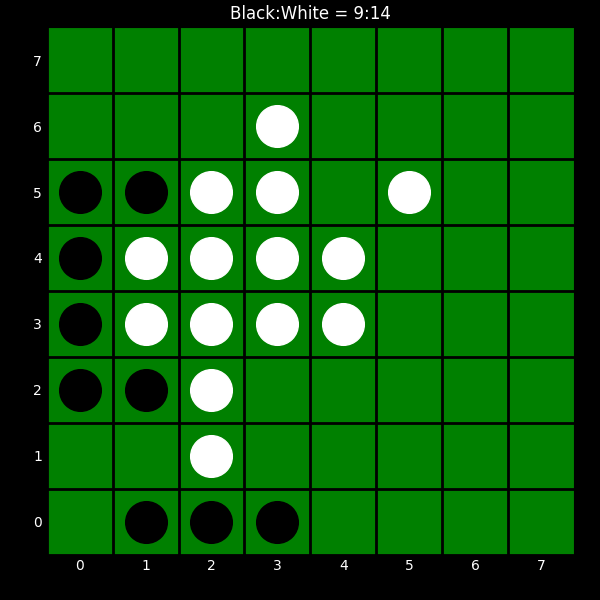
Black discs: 9
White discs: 14